Question: I am trying to cluster geographical locations(long / lat) where the distance between data points in a cluster should be less than or equal to 30 min from each other. I can calculate duration between data points using google map api. How can I cluster those sites which are within 30 minutes commute from each other ?
Image attached for reference:

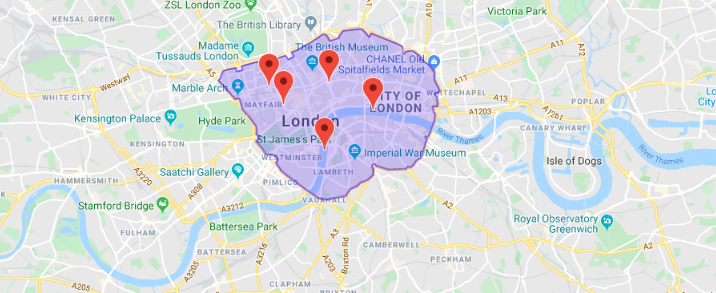
Answer: Solution to above mentioned question is making use of agglomerative hierarchical clustering with parameter complete linkage = True.